Question: I just started to learn how to draw using the Graphics class in C# but there is this one error in my project in a script called ,"Form1.Designer.cs". Here is the code:
'''
namespace Pong
{
partial class FrmMain
{
/// <summary>
/// Required designer variable.
/// </summary>
private System.ComponentModel.IContainer components = null;
/// <summary>
/// Clean up any resources being used.
/// </summary>
/// <param name="disposing">true if managed resources should be disposed; otherwise, false.</param>
protected override void Dispose(bool disposing)
{
if (disposing && (components != null))
{
components.Dispose();
}
base.Dispose(disposing);
}
#region Windows Form Designer generated code
/// <summary>
/// Required method for Designer support - do not modify
/// the contents of this method with the code editor.
/// </summary>
private void InitializeComponent()
{
this.SuspendLayout();
//
// FrmMain
//
this.AutoScaleDimensions = new System.Drawing.SizeF(7F, 15F);
this.AutoScaleMode = System.Windows.Forms.AutoScaleMode.Font;
this.BackColor = System.Drawing.SystemColors.ActiveCaptionText;
this.ClientSize = new System.Drawing.Size(1008, 729);
this.Name = "FrmMain";
this.Text = "PONG";
this.Load += new System.EventHandler(this.FrmMain_Load);
this.ResumeLayout(false);
}
#endregion
}
}
'''
The Line that has "this.Load += new System.EventHandler(this.FrmMain_Load);" is the part that is the error. This is the error code I got in the output:

I have a script that makes the graphic called ,"Form1.cs" ,that calls the InitializeComponent() function:
'''
using System;
using System.Collections.Generic;
using System.ComponentModel;
using System.Data;
using System.Drawing;
using System.Linq;
using System.Text;
using System.Threading.Tasks;
using System.Windows.Forms;
namespace Pong
{
public partial class FrmMain : Form
{
public FrmMain()
{
InitializeComponent();
}
private void FrmMain_Paint(object sender, PaintEventArgs e)
{
Graphics g = e.Graphics;
Brush whiteBrush = new SolidBrush(Color.White);
g.FillRectangle(whiteBrush, 50, 50, 100, 100);
}
}
}
'''
I am not the best at debugging, so if anyone could debug this glitch it would be very helpful. Thank you!
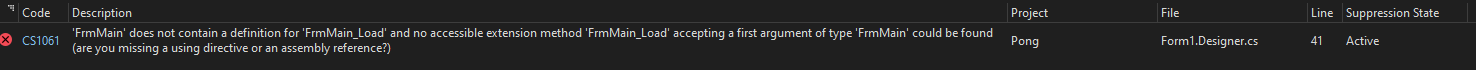
Answer: The error message is telling you exactly what the problem is. Your designer code is trying to register a handler for the form's 'Load' event but there is no method with the specified name. Why is that the case in the first place? I'm guessing that you deleted that method while it was still registered as an event handler. Don't do that because this is what happens. If you want to delete an event handler then you have to remove the registration first, which you do in the window of the designer.
Now that you're in this situation, you can just delete that line from the designer code file and that will fix the issue. If you don't try to register a nonexistent method as an event handler then you won't have that problem.